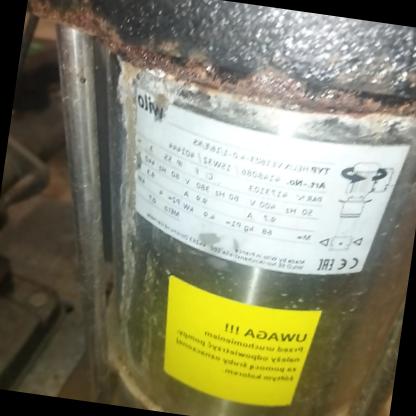
Klasa: tabliczka-znamionowa